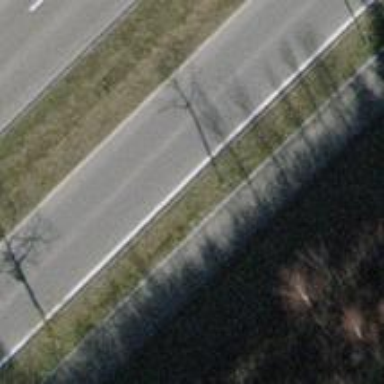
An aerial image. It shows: Asphalt road classified as primary highway.